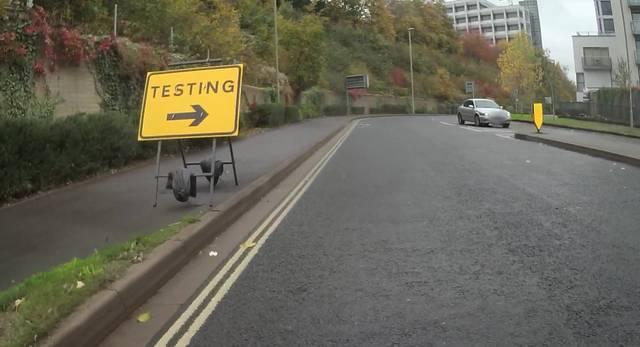
Region: United Kingdom
Coordinates: 51.267, -1.092